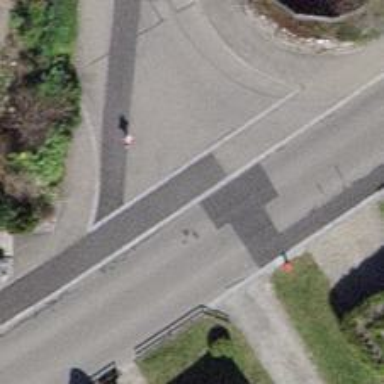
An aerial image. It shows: Unmarked road crossing.